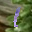
Label: 1